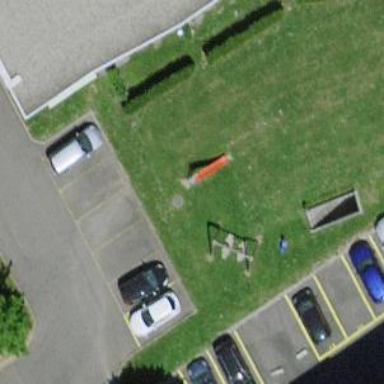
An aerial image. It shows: Playground with swings.